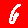
Digit: 6